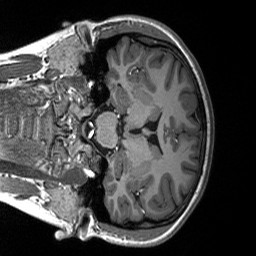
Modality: T1w
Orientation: coronal
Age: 21
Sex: female
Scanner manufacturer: siemens
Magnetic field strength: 3 T
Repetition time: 2.53 s
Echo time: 0.00219 s